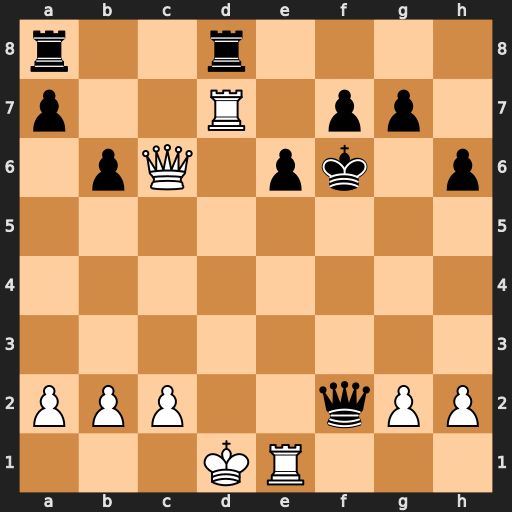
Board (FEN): r2r4/p2R1pp1/1pQ1pk1p/8/8/8/PPP2qPP/3KR3
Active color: w
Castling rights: -
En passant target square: -
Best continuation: Qc3+ Kg6 Qd3+ Qf5 Rxd8 Rxd8 Qxd8